Question: I cannot get the Theme.Dialog activity to get smaller.
The problem is that i want half the hight only.
Look at the picture down below.
Here is the manifest:
'''
<activity android:name=".PopUpSettings"
android:label="@string/app_name"
android:theme="@android:style/Theme.Dialog"
android:screenOrientation="portrait"
android:configChanges="keyboardHidden|orientation">
'''
here is the xml:
'''
<?xml version="1.0" encoding="utf-8"?>
<RelativeLayout
xmlns:android="http://schemas.android.com/apk/res/android"
android:orientation="vertical"
android:layout_width="wrap_content"
android:layout_height="wrap_content"
android:paddingTop="15dp"
android:paddingLeft="15dp"
android:paddingRight="15dp"
android:paddingBottom="15dp"
>
<com.hellberg.ptppservice.imageedit.ColorPicker
android:id="@+id/color_picker_popup_settings"
android:layout_width="wrap_content"
android:layout_height="wrap_content"
android:layout_alignParentRight="true"
/>
<TextView android:id="@+id/exampeltext_popup_settings"
android:text = "This is the best app in the world"
android:textSize="20sp"
android:layout_width="wrap_content"
android:layout_height="wrap_content"
android:layout_toLeftOf="@+id/color_picker_popup_settings"
/>
<Button android:id="@+id/fontleft_button_popup_settings"
android:layout_width="50dp"
android:layout_height="50dp"
android:layout_alignParentLeft="true"
android:layout_alignParentBottom="true"
/>
<Button android:id="@+id/fontright_button_popup_settings"
android:layout_width="50dp"
android:layout_height="50dp"
android:layout_alignParentRight="true"
android:layout_alignParentBottom="true"
/>
<TextView android:id="@+id/textlogo_popup_settings"
android:text = "©️2011"
android:layout_width="wrap_content"
android:layout_height="wrap_content"
android:layout_centerHorizontal="true"
android:layout_alignParentBottom="true"
/>
</RelativeLayout>
'''
Here is the screen:

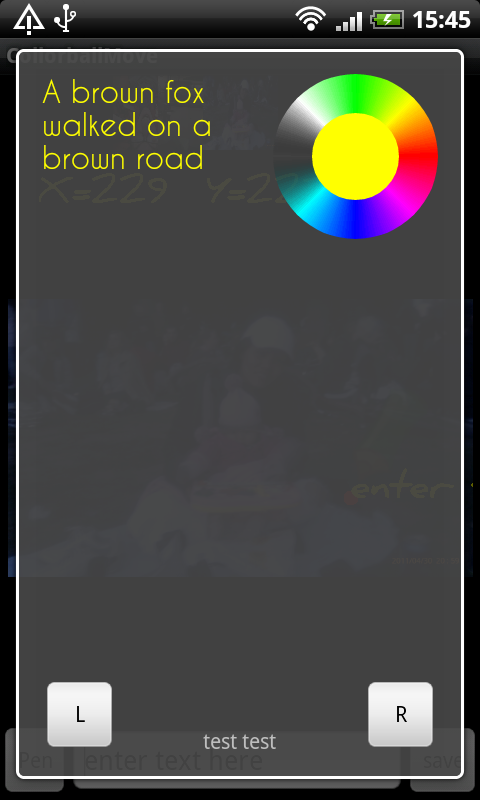
Answer: This will do what you want. Be aware that you'll get the full window height so dividing with 2 wont make it exactly half the size. I tried your layout dividing with 3 and it looks good.
'''
public class DialogExampleActivity extends Activity {
private int mWindowHeight;
private static final int DIALOG_OPEN = 0;
@Override
public void onCreate(Bundle savedInstanceState) {
super.onCreate(savedInstanceState);
setContentView(R.layout.main);
Display display = getWindowManager().getDefaultDisplay();
mWindowHeight = display.getHeight();
showDialog(DIALOG_OPEN);
}
@Override
protected Dialog onCreateDialog(int id) {
Dialog myDialog = new Dialog(DialogExampleActivity.this);
switch (id) {
case DIALOG_OPEN:
myDialog.setContentView(R.layout.my_dialog);
myDialog.setCancelable(true);
RelativeLayout rr = (RelativeLayout) myDialog.findViewById(R.id.relative_layout);
LayoutParams params = rr.getLayoutParams();
params.height = mWindowHeight / 3;
rr.setLayoutParams(params);
return myDialog;
}
return null;
}
}
'''